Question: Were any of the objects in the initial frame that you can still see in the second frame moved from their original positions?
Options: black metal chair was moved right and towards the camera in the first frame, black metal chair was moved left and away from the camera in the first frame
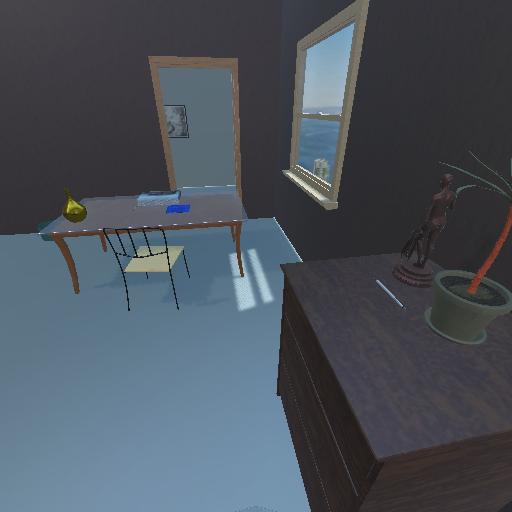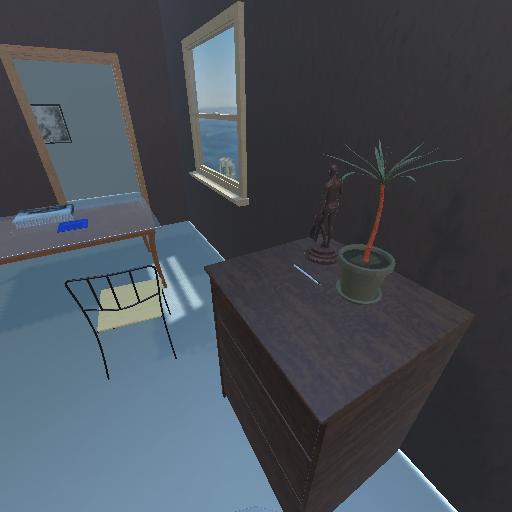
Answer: black metal chair was moved right and towards the camera in the first frame